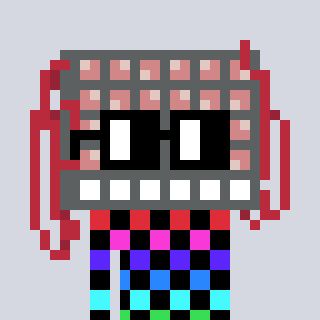
a pixel art character with square black glasses, a turing-shaped head and a foggrey-colored body on a cool background